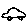
Label: car